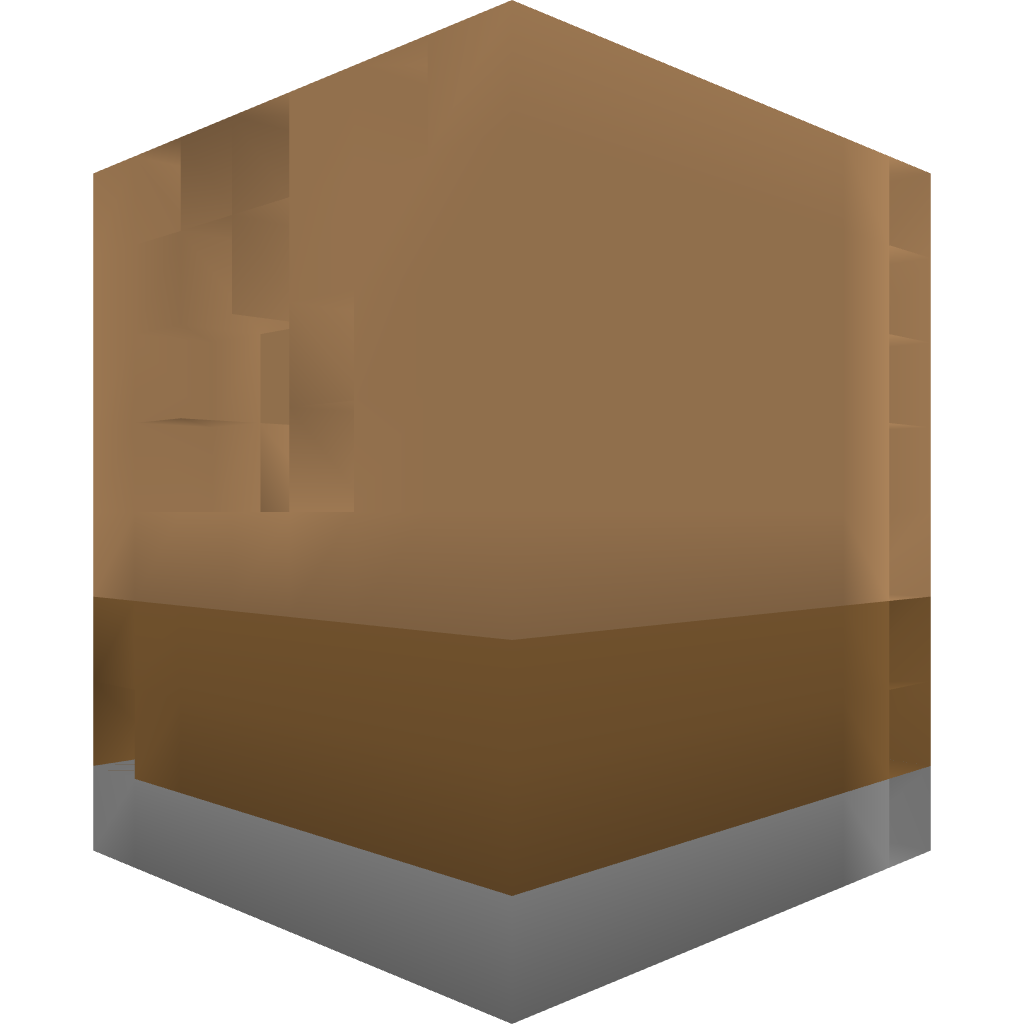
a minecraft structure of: House with storage wooden cube no roof 30% earth